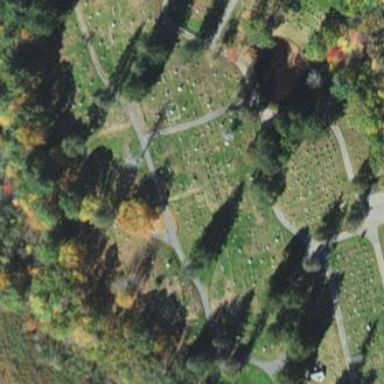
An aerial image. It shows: Cemetery that holds historical significance.